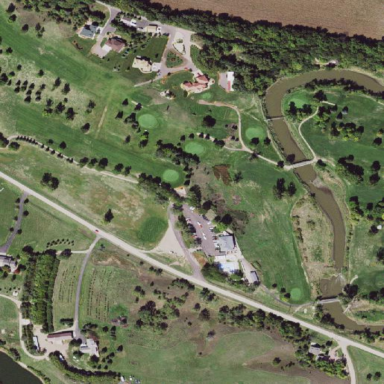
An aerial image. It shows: Designated golf cart path that is service road.